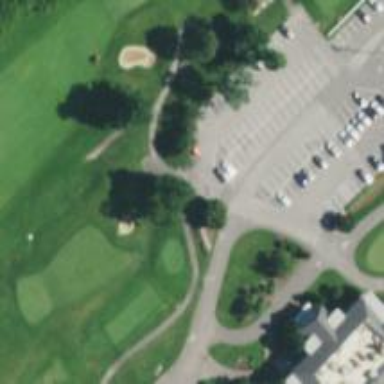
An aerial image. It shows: Service road used as golf cart path.